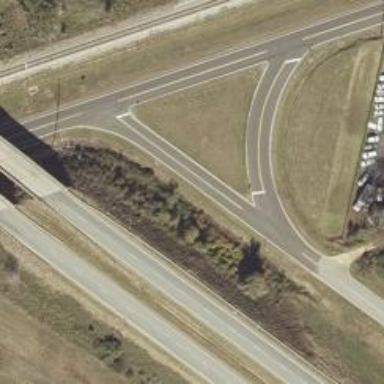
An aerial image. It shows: Asphalt trunk link road.